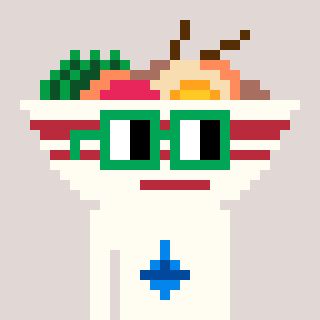
a pixel art character with square green glasses, a noodles-shaped head and a grayscale-colored body on a warm background